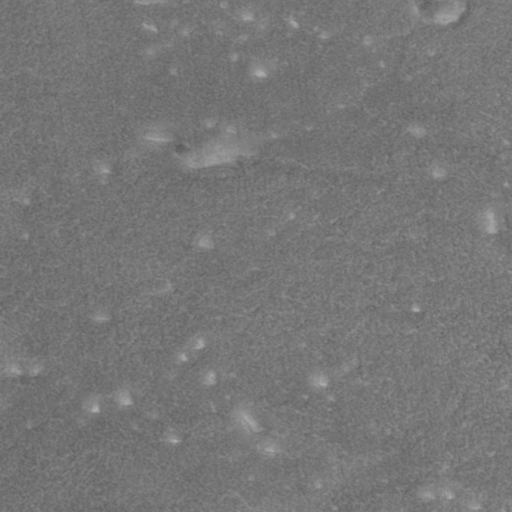
Classes present: Background